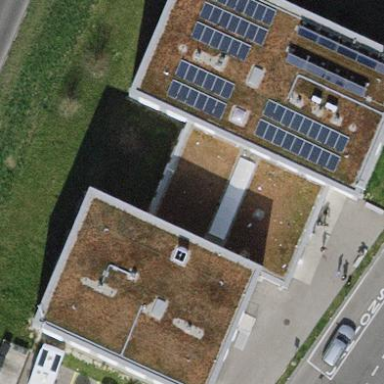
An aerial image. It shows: Building.